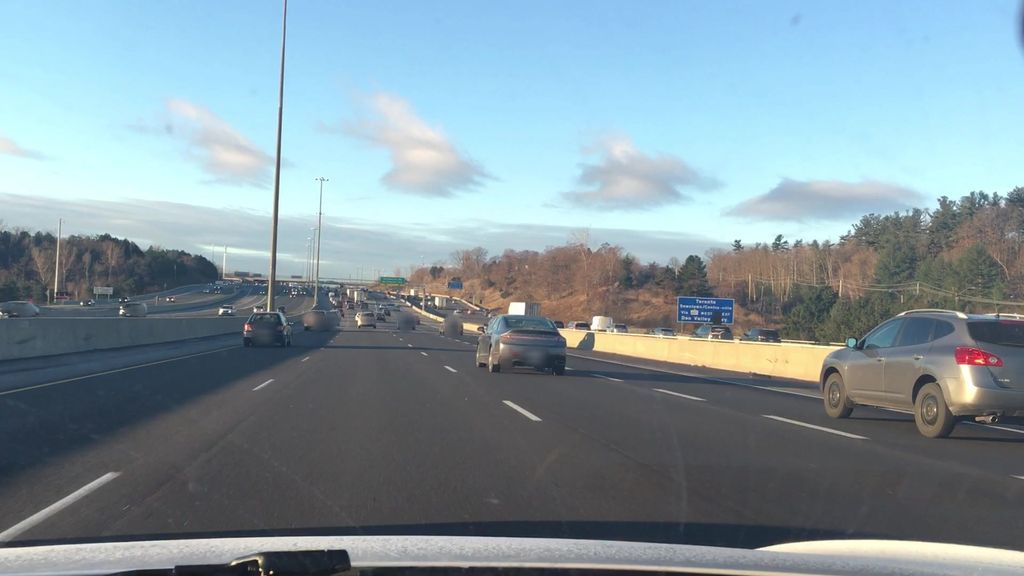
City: toronto